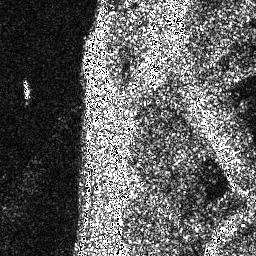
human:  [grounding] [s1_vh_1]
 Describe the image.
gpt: In the satellite image, there is  <ref>1 small ship </ref> <box>[[7, 30, 11, 39, 0]]</box> located at left.